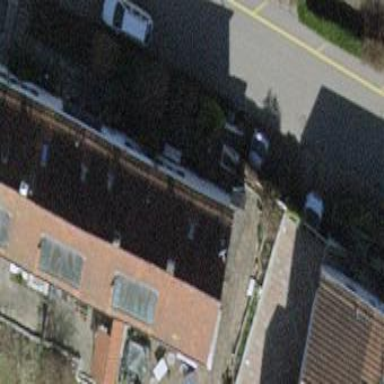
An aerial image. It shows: Building with tiled roof.